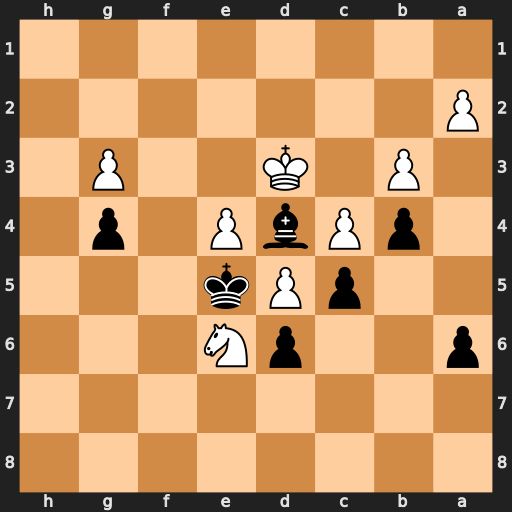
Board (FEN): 8/8/p2pN3/2pPk3/1pPbP1p1/1P1K2P1/P7/8
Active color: b
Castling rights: -
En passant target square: -
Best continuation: Bf2 Nf8 Bxg3